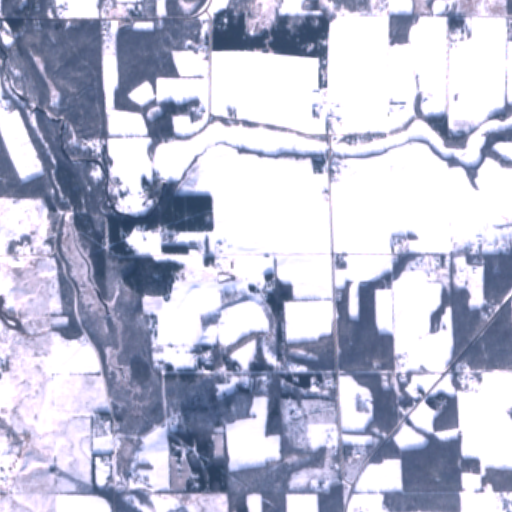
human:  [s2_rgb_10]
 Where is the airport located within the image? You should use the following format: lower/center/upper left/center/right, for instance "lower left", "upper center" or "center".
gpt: The airport is located in the upper right of the image.
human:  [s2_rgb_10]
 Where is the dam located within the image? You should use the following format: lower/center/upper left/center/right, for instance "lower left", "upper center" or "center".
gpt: The dam is located in the center left of the image.
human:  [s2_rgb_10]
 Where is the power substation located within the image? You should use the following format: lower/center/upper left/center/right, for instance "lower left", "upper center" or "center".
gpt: The power substation is located in the center right of the image.
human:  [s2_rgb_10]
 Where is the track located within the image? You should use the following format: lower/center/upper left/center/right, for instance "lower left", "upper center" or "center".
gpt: There is no track in the image.